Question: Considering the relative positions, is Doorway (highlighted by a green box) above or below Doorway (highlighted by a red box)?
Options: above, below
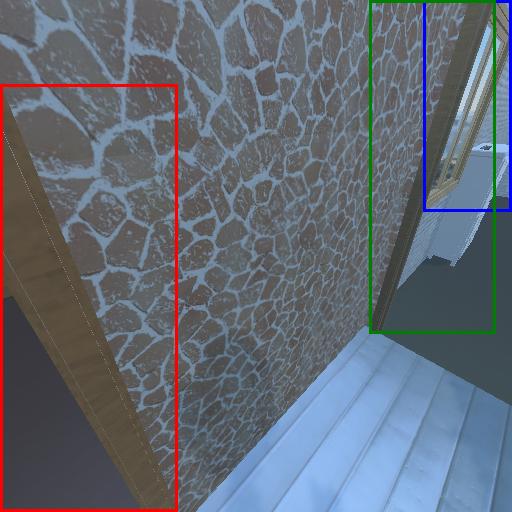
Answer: above